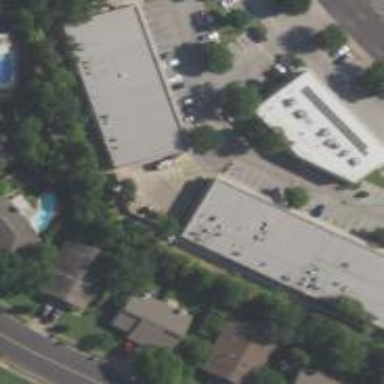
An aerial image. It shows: Fitness center located in leisure land.